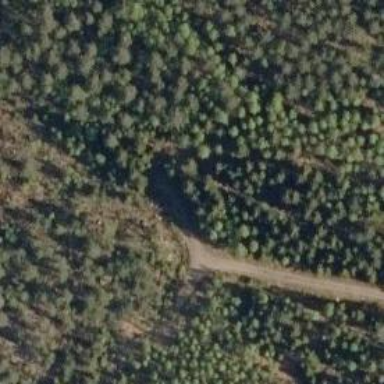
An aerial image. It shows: Track road with excellent visibility.